Question:
In excel, when I enter "A" in "Input Column", I want, Harry, Josh, Rob and Peter to be auto filled as shown in the picture.
Similarly, when I enter "B" in Input Column", I want Kim, Nancy, Paul, George to be auto filled. Can anyone post the VBA code to do this or can I do it with formulas themselves?
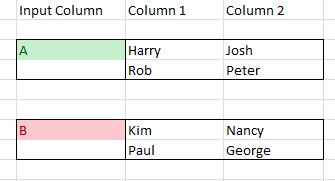
Answer: An automated code solution:
- - -
This code makes the changes you require whenever one or more cells in 'Column A' (ie your ) is changed
To use Column B instead try
'Set rng1 = Intersect(Target, Columns("B"))'
etc
'''
Private Sub Worksheet_Change(ByVal Target As Range)
Dim rng1 As Range
Dim rng2 As Range
Set rng1 = Intersect(Target, Columns("A"))
If rng1 Is Nothing Then Exit Sub
With Application
.EnableEvents = False
.ScreenUpdating = False
End With
For Each rng2 In rng1
Select Case UCase$(rng2.Value)
Case "A"
rng2.Offset(0, 1).Resize(1, 2) = Array("Harry", "Josh")
rng2.Offset(1, 1).Resize(1, 2) = Array("Rob", "Peter")
Case "B"
rng2.Offset(0, 1).Resize(1, 2) = Array("Kim", "Nancy")
rng2.Offset(1, 1).Resize(1, 2) = Array("Paul", "George")
End Select
Next
With Application
.EnableEvents = True
.ScreenUpdating = True
End With
End Sub
'''